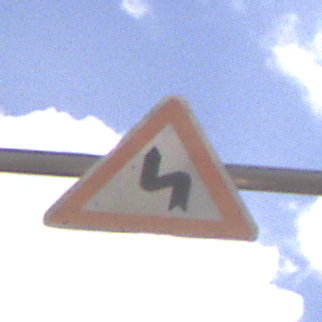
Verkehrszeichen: DoppelkurveZunaechstLinks
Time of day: MorningAfternoon
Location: Outdoor (Urban)
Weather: PartlyCloudy
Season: NotSpecified
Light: Natural